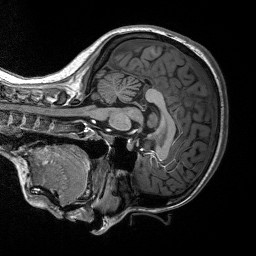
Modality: T1w
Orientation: sagittal
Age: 21
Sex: female
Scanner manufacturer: siemens
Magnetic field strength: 3 T
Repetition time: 2.53 s
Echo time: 0.00219 s